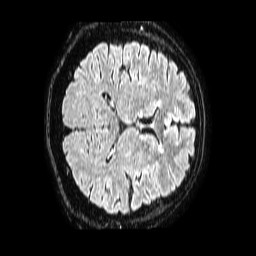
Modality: FLAIR
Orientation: axial
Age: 49
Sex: female
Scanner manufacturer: philips
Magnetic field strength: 1.5 T
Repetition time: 4.8 s
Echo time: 0.3 s